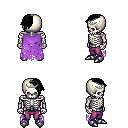
a pixel art fantasy rpg character, male body template, skeleton, maroon tattered cape, magenta pants, black long mohawk hairstyle, silver tiara, metal boots, four views (front, back, left, right), 2x2 character sprite sheet, small pixel art, hard edges, no anti-aliasing